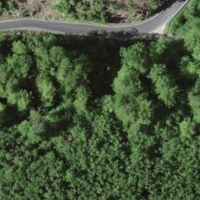
EUNIS habitat code: 41
Species observed at this site:
Cardamine heptaphylla